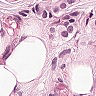
Metastatic tissue present: yes